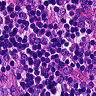
Metastatic tissue present: no